Question: On this site, <URL>, there is a little red triangle underneath the main red section at the top

I cant for the life of me work out how it is done. I've used Chrome dev tools and cant see where it is defined.
Anyone know how it is achieved or if there is a standard way of achieving this effect?
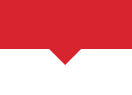
Answer: CSS Triangles.
'''
.arrow-down {
width: 0;
height: 0;
border-left: 20px solid transparent;
border-right: 20px solid transparent;
border-top: 20px solid #f00;
}
'''
'''
<div class="arrow-down"></div>
'''
---
More info can be found <URL>